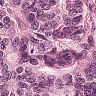
Metastatic tissue present: yes